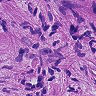
Metastatic tissue present: yes